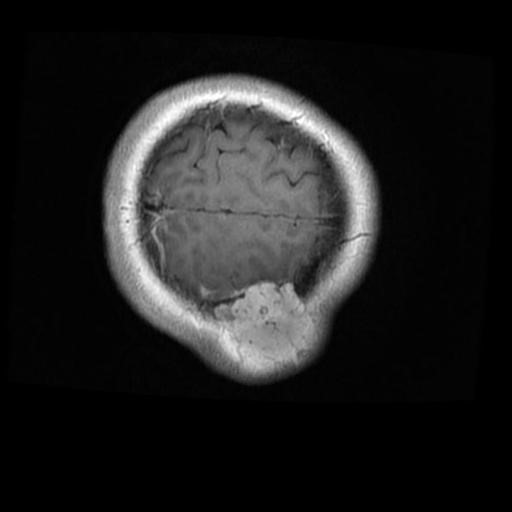
Label: brain_menin